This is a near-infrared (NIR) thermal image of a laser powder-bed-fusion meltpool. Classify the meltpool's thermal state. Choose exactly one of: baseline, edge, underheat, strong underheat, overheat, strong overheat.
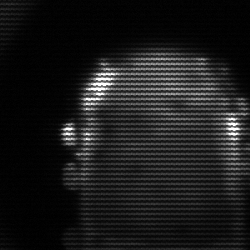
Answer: baseline